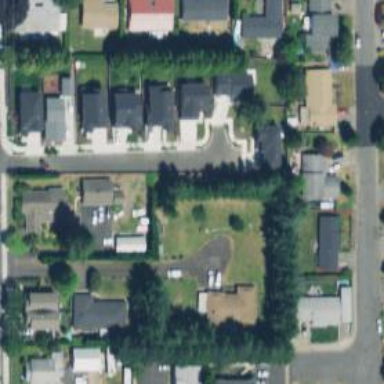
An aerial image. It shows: Residential road with sidewalk on the left side.